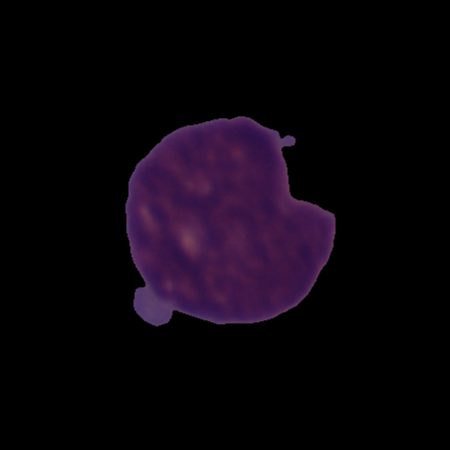
Label: cancer